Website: ulta-beauty
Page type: delivery-shipping
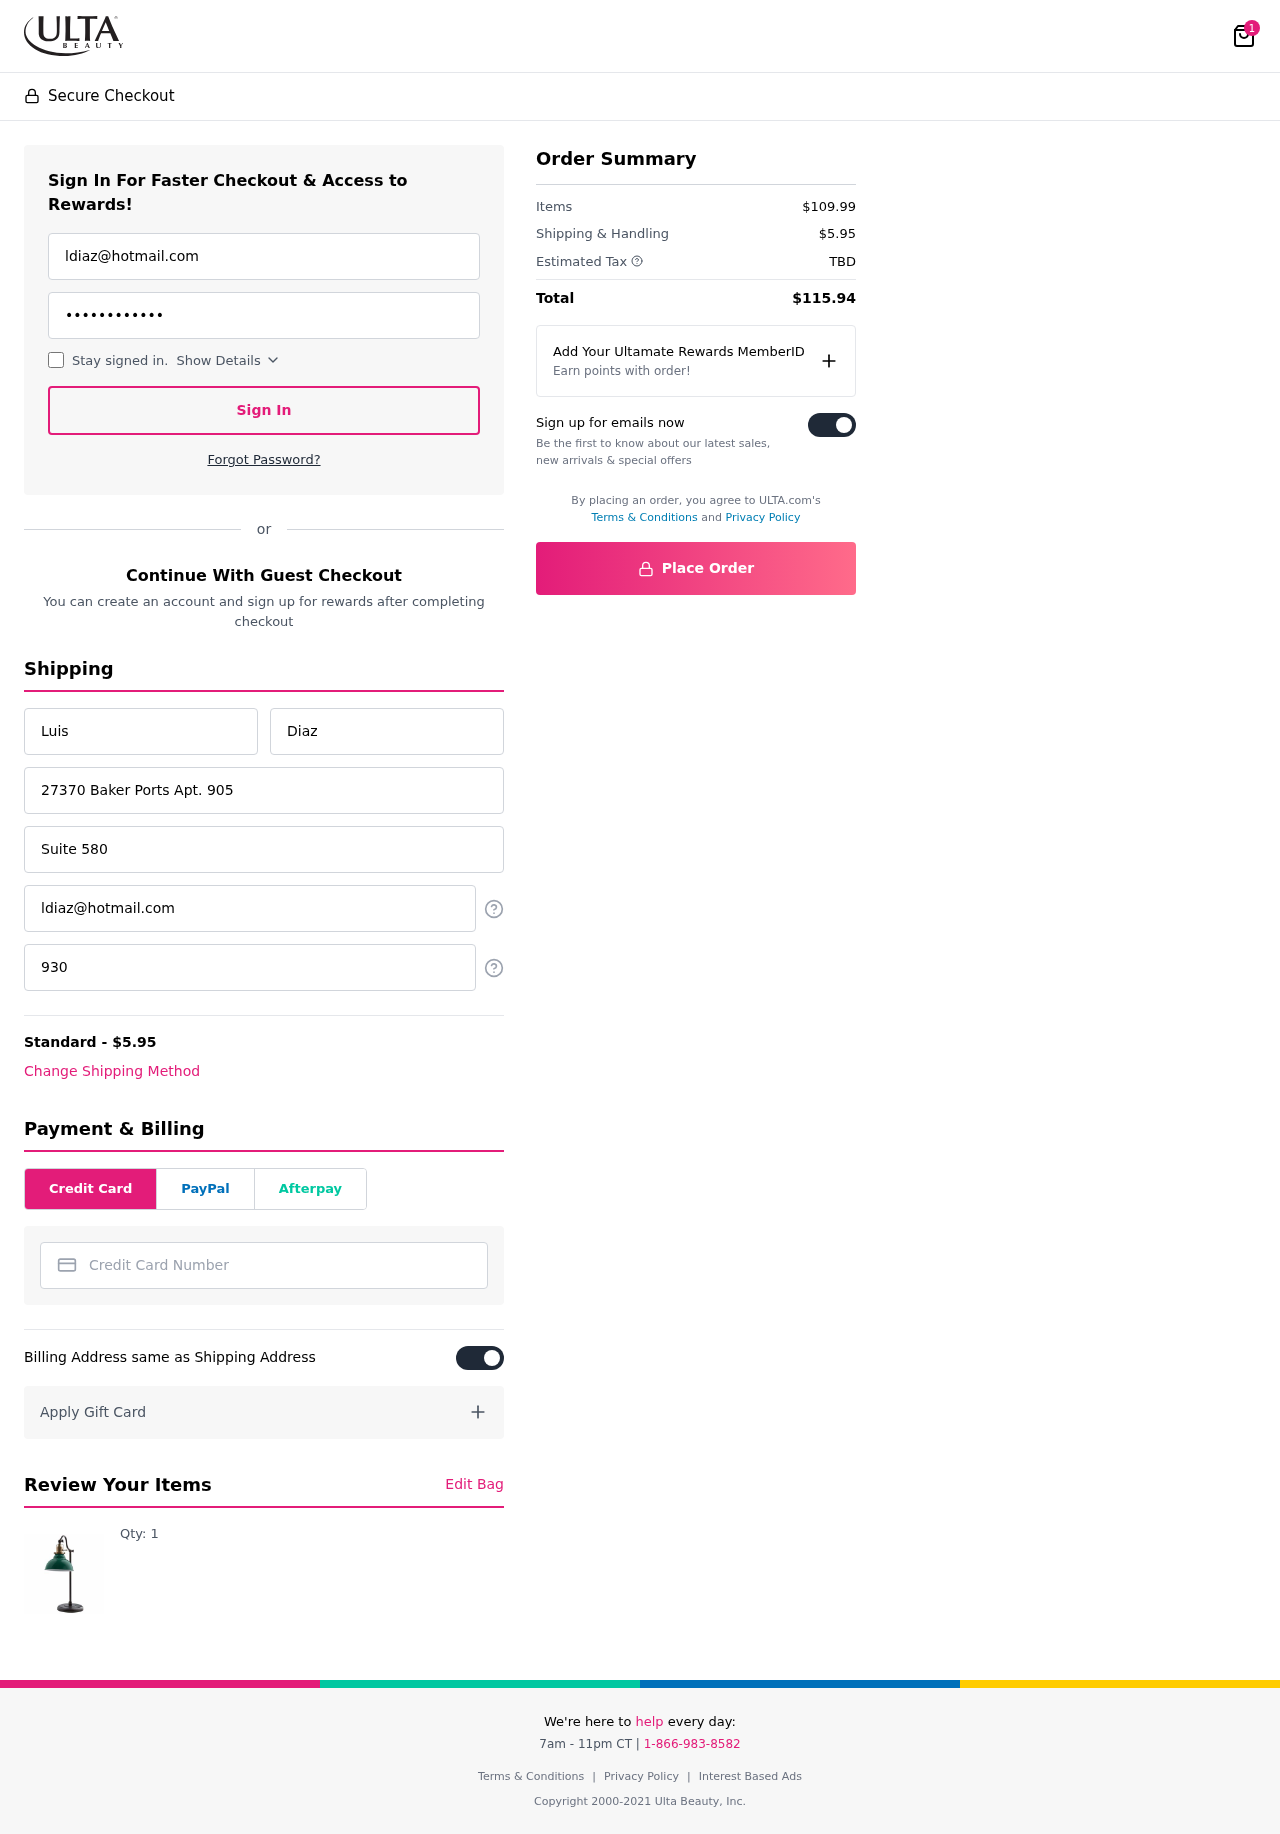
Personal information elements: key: PII_CARD_NUMBER
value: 6592 5163 8252 7907
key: PII_EMAIL
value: ldiaz@hotmail.com
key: PII_EMAIL2
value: ldiaz@hotmail.com
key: PII_FIRSTNAME
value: Luis
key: PII_LASTNAME
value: Diaz
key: PII_PHONE
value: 9304767131
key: PII_STREET
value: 27370 Baker Ports Apt. 905
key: PII_STREET2
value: Suite 580
Product elements: key: PRODUCT1_QUANTITY
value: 1
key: PRODUCT1
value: Qty: 1
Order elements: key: ORDER_NUM_ITEMS
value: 1
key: ORDER_SHIPPING_COST
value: $5.95
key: ORDER_SUBTOTAL
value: $109.99
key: ORDER_TAX
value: TBD
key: ORDER_TOTAL
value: $115.94